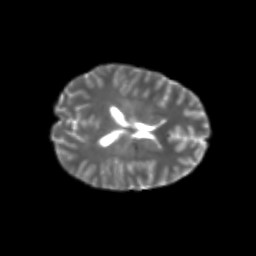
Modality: T2w
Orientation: axial
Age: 22
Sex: female
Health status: healthy
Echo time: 0.074 s